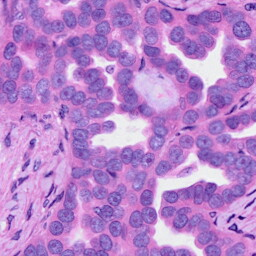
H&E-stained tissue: Ovarian